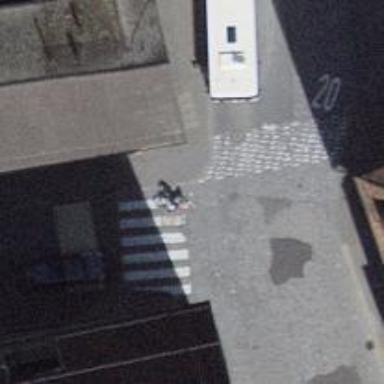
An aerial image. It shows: Flattened cobblestone footway with crossing.